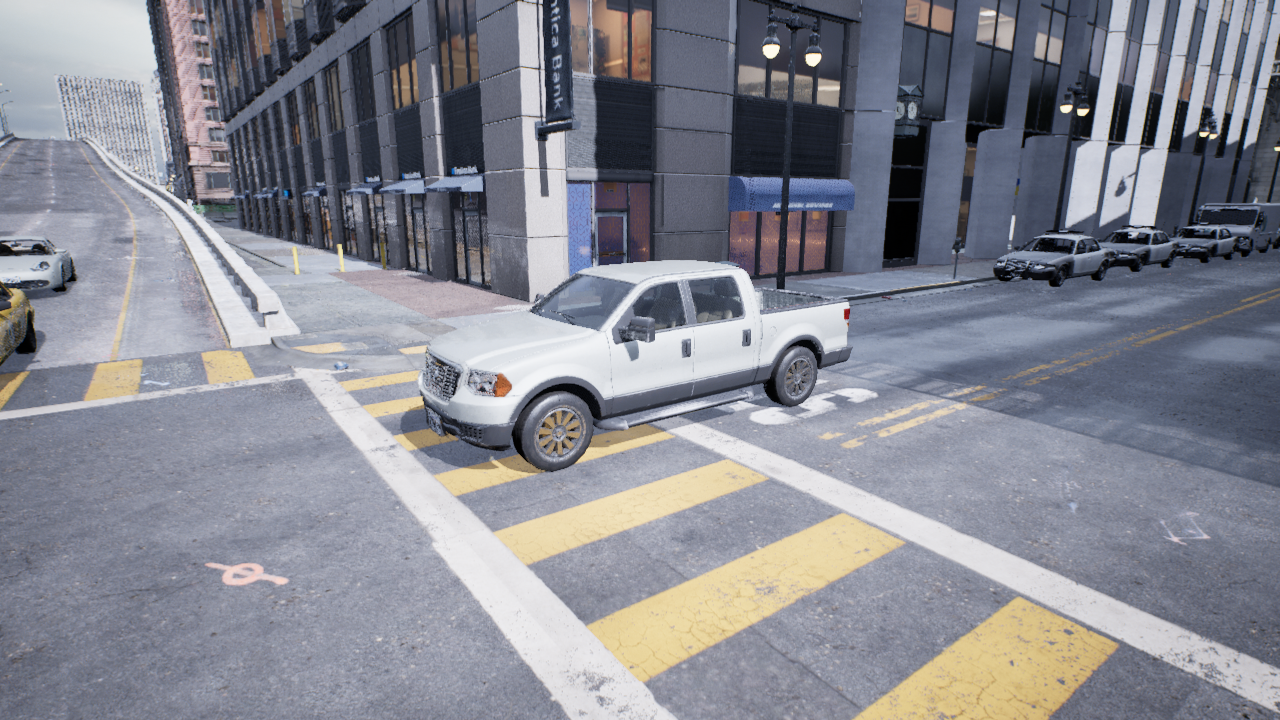
Venue: residential
Lighting: overcast
Vehicle rig: pickup